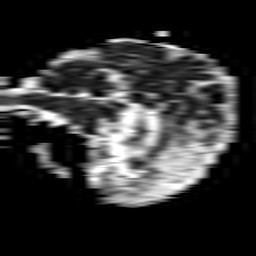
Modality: ADC
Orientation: sagittal
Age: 80
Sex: female
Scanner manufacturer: philips
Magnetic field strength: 1.5 T
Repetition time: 3.406 s
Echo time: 0.06922 s